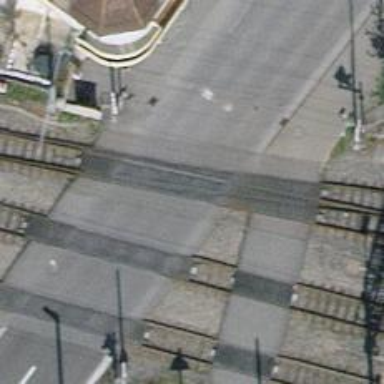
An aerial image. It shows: Railway level crossing.